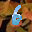
Label: 6